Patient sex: M
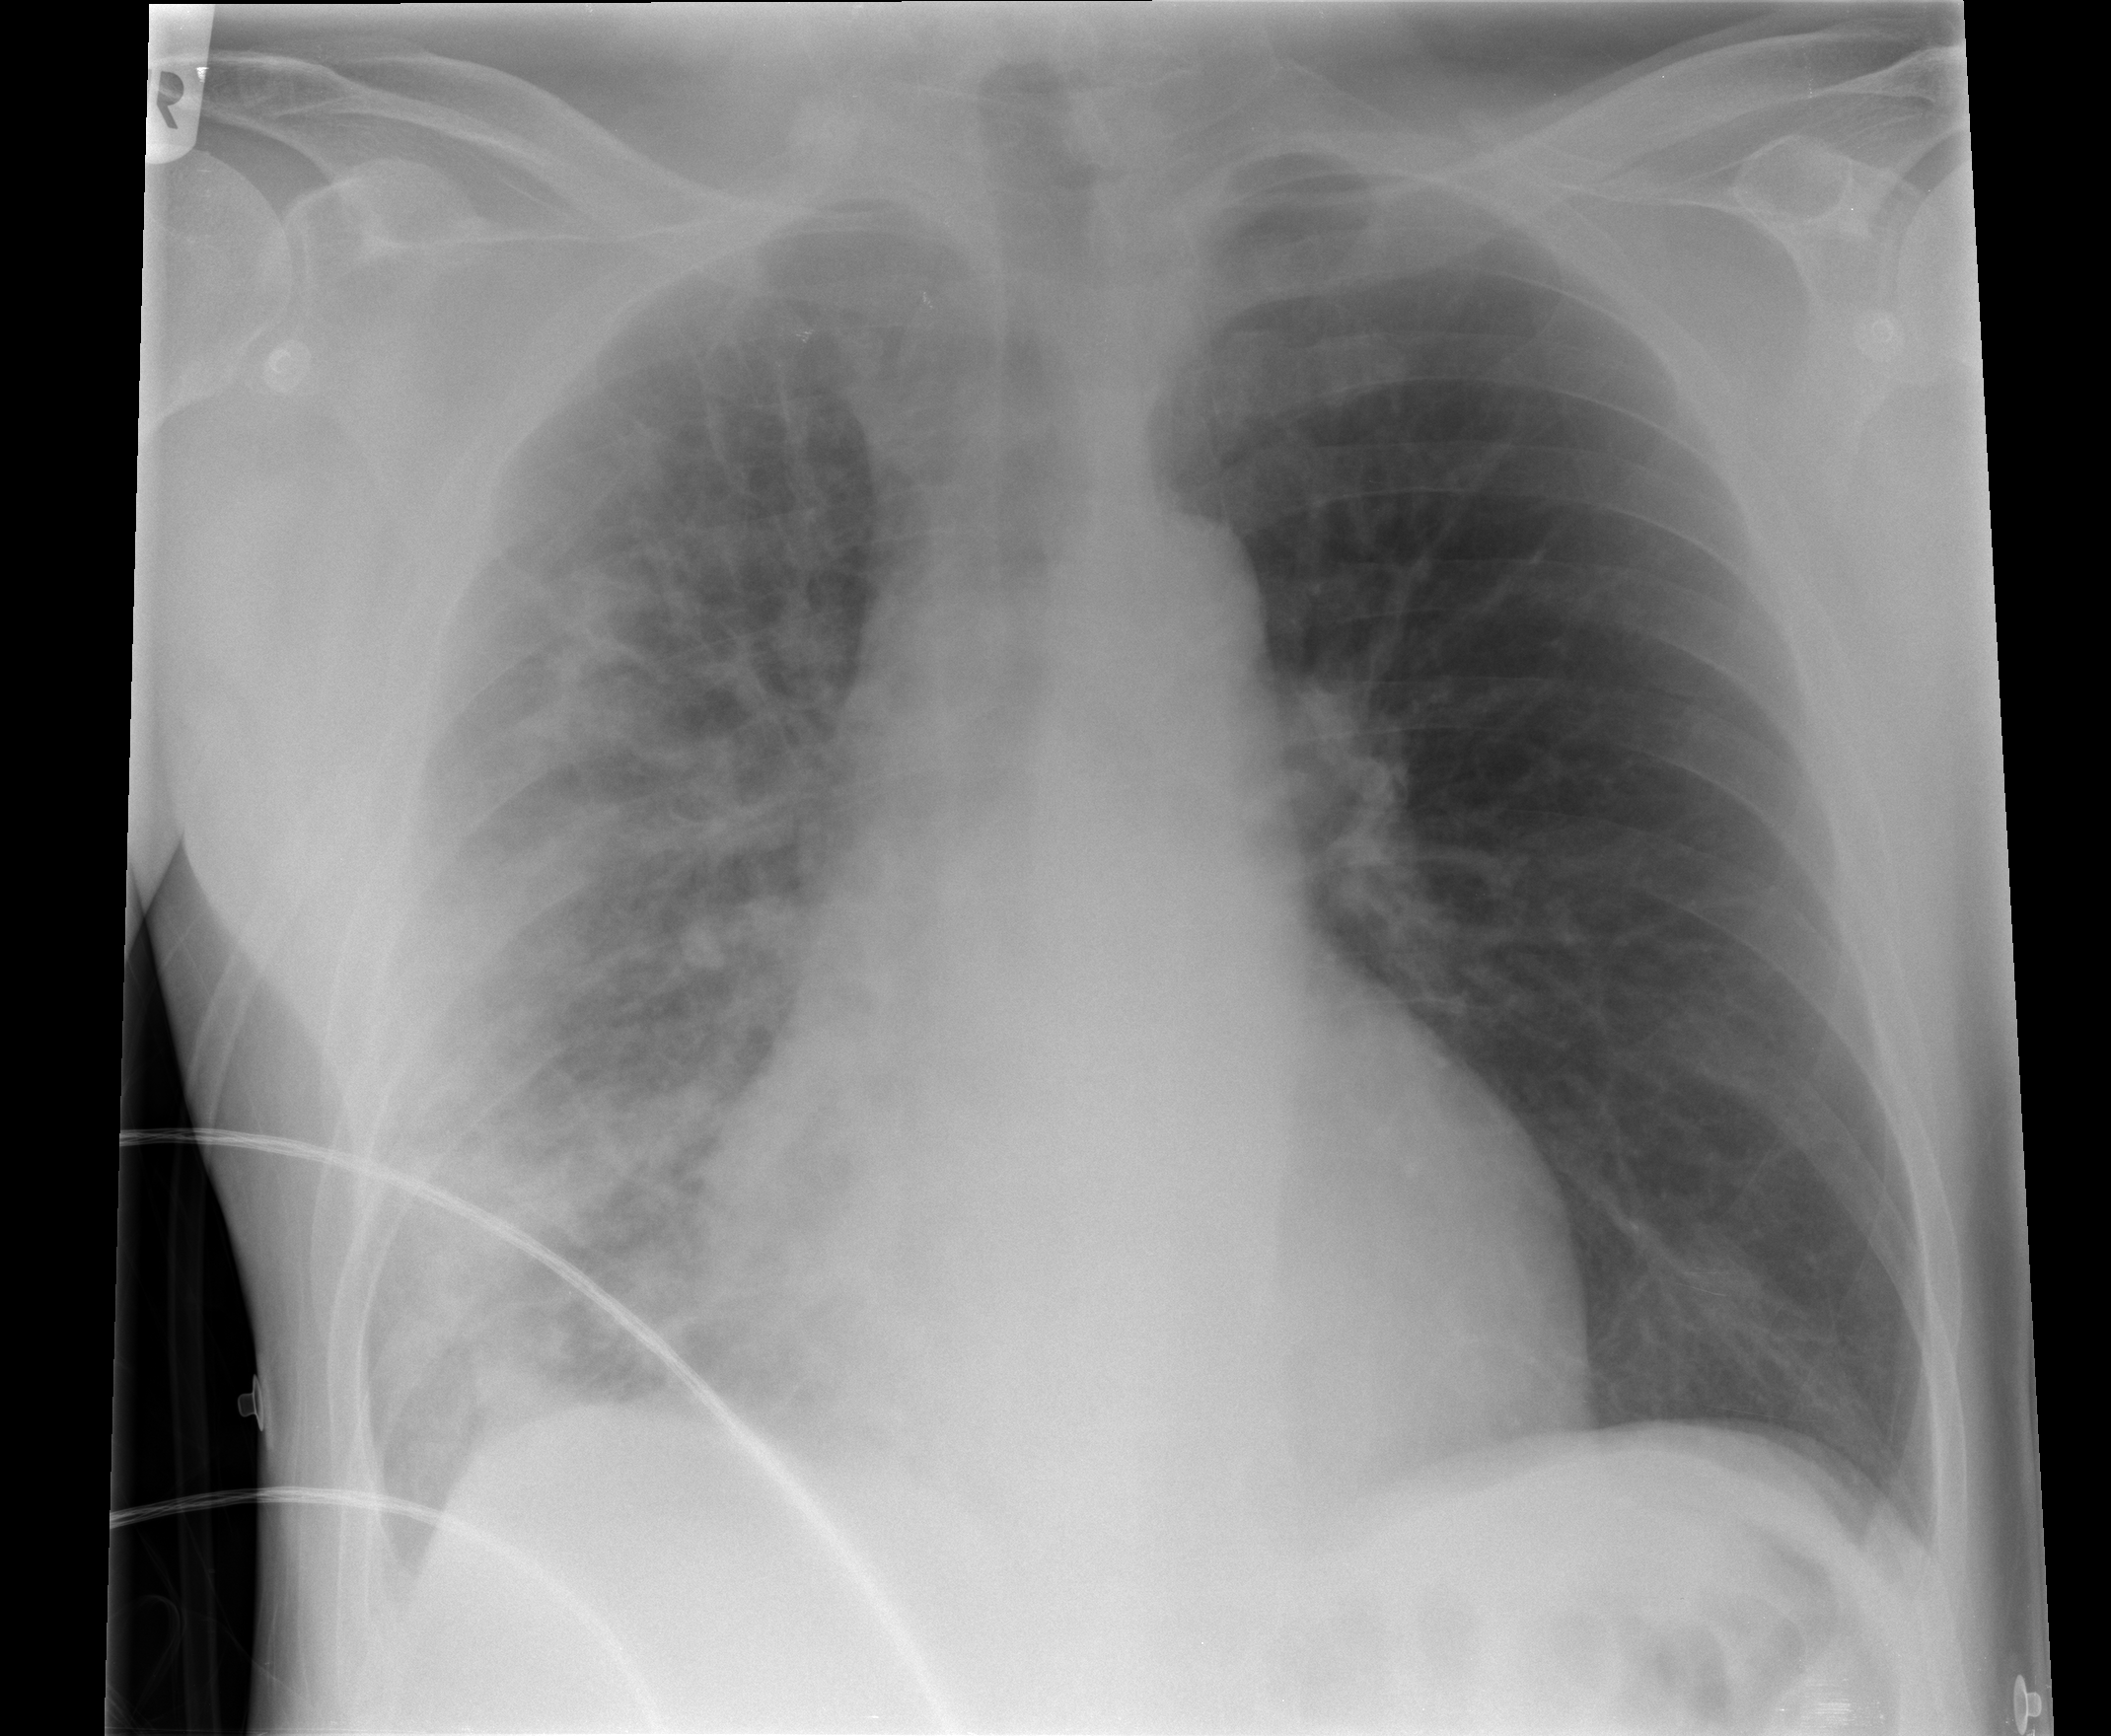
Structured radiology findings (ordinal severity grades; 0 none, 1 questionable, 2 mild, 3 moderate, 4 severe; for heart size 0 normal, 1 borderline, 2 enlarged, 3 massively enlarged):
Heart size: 0
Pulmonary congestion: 0
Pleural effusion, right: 1
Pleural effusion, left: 0
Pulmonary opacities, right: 3
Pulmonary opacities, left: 0
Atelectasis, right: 2
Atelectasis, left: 0